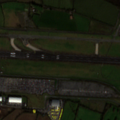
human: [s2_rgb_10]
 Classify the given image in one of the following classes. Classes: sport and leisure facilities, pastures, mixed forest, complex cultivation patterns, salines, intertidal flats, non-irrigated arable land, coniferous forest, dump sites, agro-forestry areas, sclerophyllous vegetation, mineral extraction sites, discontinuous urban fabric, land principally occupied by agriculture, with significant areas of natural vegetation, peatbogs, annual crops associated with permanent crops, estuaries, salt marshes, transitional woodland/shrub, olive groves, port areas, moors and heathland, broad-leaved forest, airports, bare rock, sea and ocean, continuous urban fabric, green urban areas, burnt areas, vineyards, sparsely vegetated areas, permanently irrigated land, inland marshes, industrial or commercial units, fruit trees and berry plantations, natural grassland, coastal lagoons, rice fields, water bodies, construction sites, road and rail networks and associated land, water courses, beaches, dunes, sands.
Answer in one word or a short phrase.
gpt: industrial or commercial units, airports, sport and leisure facilities, non-irrigated arable land, pastures